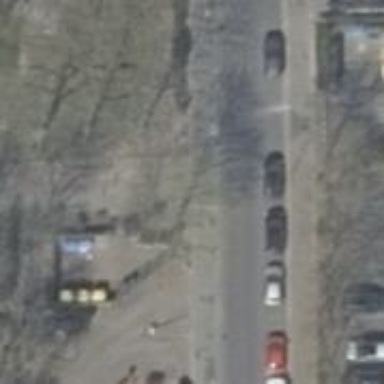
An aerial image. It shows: Residential road with asphalt surface. Both sides have sidewalks.